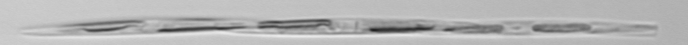
Label: Pseudo-nitzschia